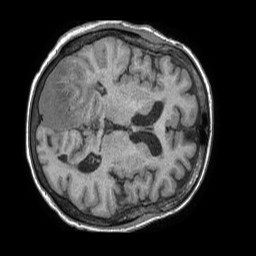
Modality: T1w
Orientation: axial
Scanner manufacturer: philips
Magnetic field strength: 1.5 T
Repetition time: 0.008446 s
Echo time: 0.003887 s